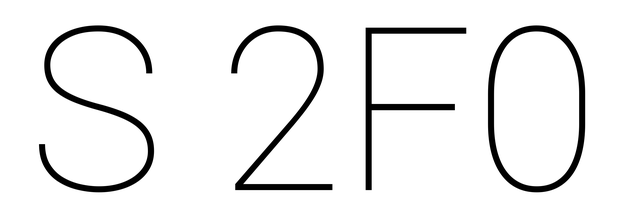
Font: Roboto_Thin